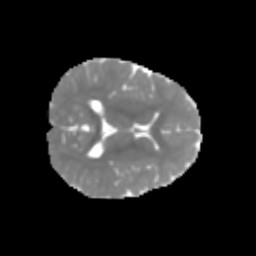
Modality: MD
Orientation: axial
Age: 6
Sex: male
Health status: healthy